Question: I am drawing formatted text on canvas using 'DynamicLayout', and I need to implement some sort of zooming. I tried to use 'canvas.scale(...)' for it. But when text contains highlights, text is scaled inconsistent with background, like this:

Code which draws text is very simple:
'''
canvas.scale(zoom, zoom);
TextPaint textPaint = new TextPaint();
textPaint.setAntiAlias(true);
DynamicLayout layout = new DynamicLayout(text, textPaint, width,
Layout.Alignment.ALIGN_NORMAL, 1.0f, 1.0f, false);
layout.draw(canvas);
'''
How to make it right way?
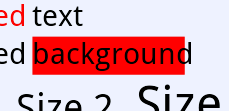
Answer: I've solved this issue, setting 'textPaint.setSubpixelText(true);'